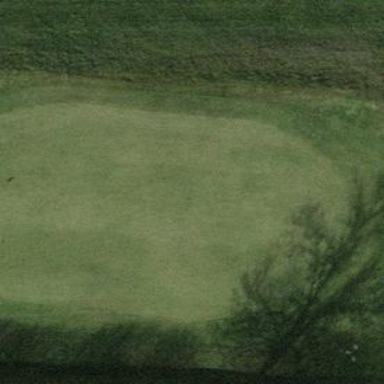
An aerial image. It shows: Golf green.